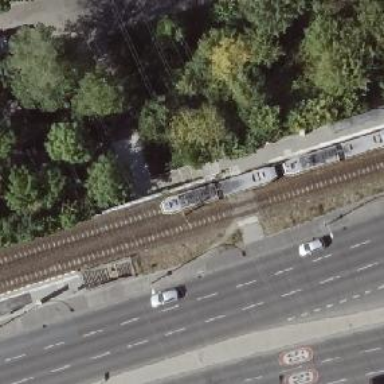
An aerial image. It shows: Asphalt footway with tunnel.